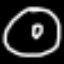
Label: donut